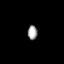
Tissue: prostate
Cell type: T cells
Senescence score: 0.3453
Nuclear area (px): 135
Mean DAPI intensity: 162.074